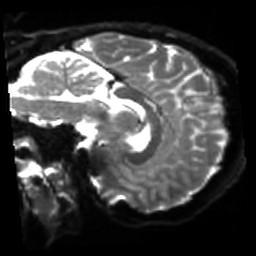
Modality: sbref
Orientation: sagittal
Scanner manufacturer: siemens
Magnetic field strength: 3 T
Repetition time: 4 s
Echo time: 0.0594 s